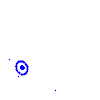
Particle: electron